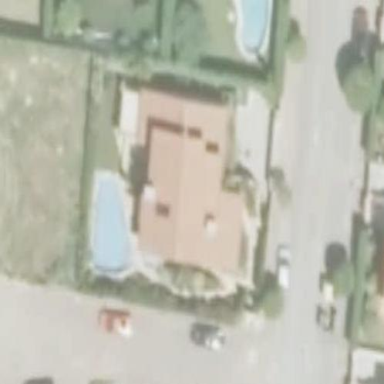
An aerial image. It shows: Simple house.